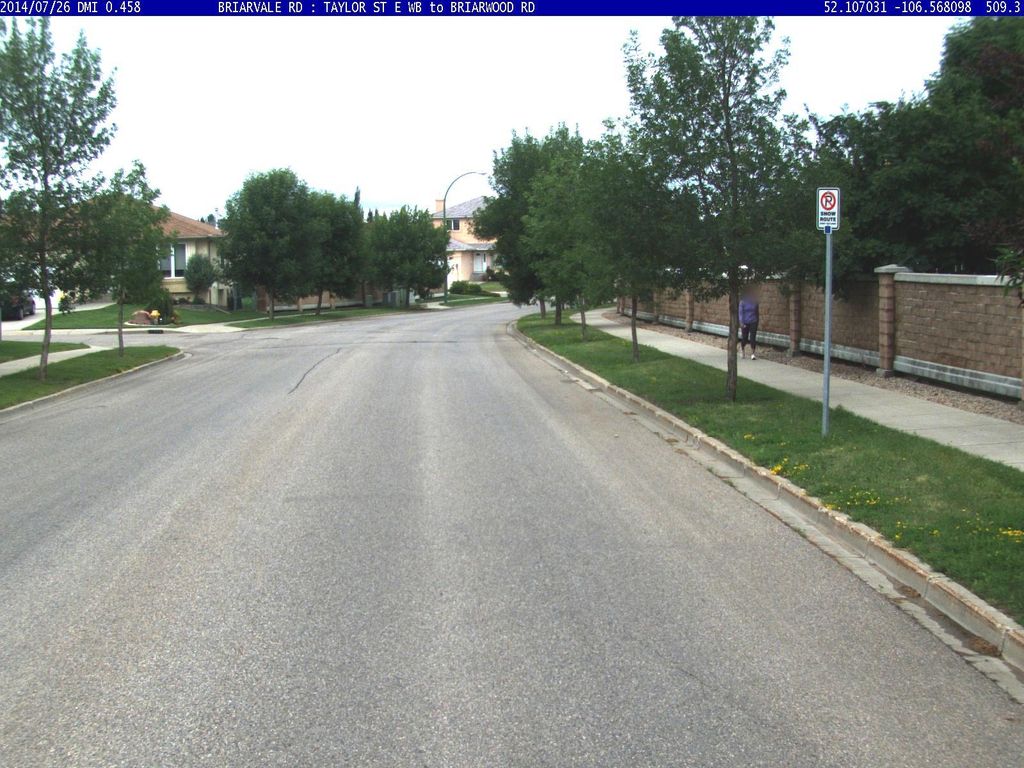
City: saskatoon